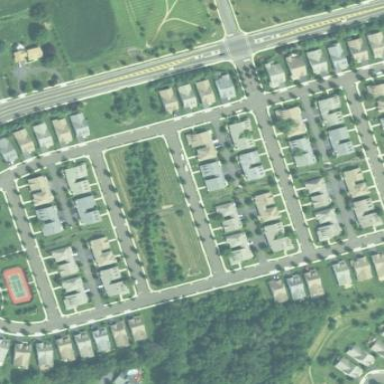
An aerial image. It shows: Residential area within neighborhood.